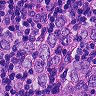
Metastatic tissue present: yes